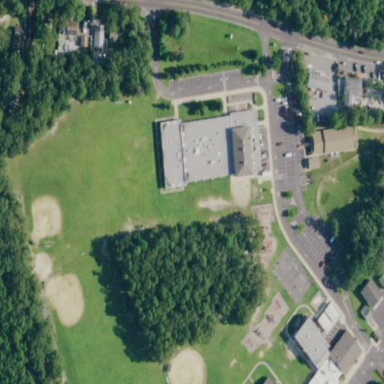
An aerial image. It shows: School.